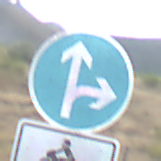
Verkehrszeichen: VorgeschriebeneFahrtrichtungGeradeausOderRechts
Zusatzzeichen unten: EinspurigeFahrzeugeFrei3
Umgebung: Outdoor, Nature
Tageszeit: Midday
Wetter: PartlyCloudy
Licht: Natural
Jahreszeit: NotSpecified
Kontrast: LowContrast